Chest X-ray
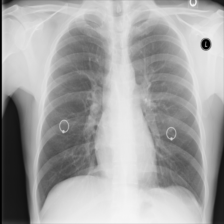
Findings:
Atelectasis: negative
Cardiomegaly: negative
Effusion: negative
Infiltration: negative
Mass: negative
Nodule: negative
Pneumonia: negative
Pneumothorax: negative
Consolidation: negative
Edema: negative
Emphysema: negative
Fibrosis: negative
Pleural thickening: negative
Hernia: negative